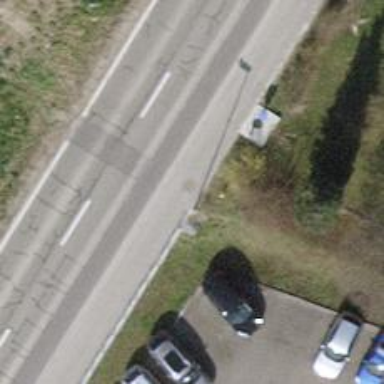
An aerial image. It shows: Traffic monitoring system is in place.